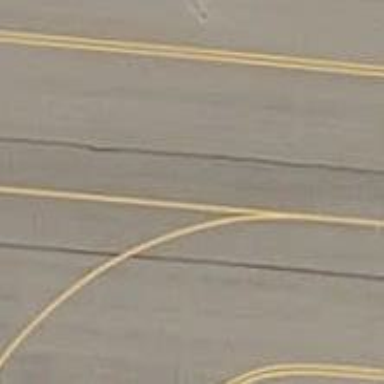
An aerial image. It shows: Image of taxiway at airport.